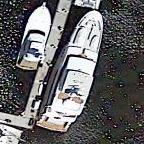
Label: civil